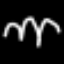
Label: squiggle